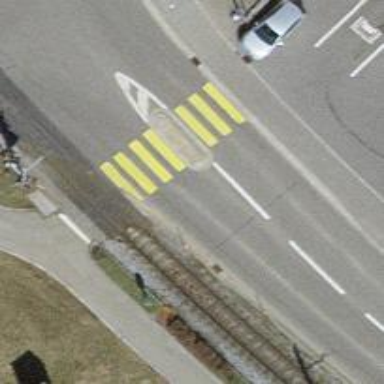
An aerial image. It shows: Marked crossing on footway.